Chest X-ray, PA view. Patient: 63 years old, sex M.
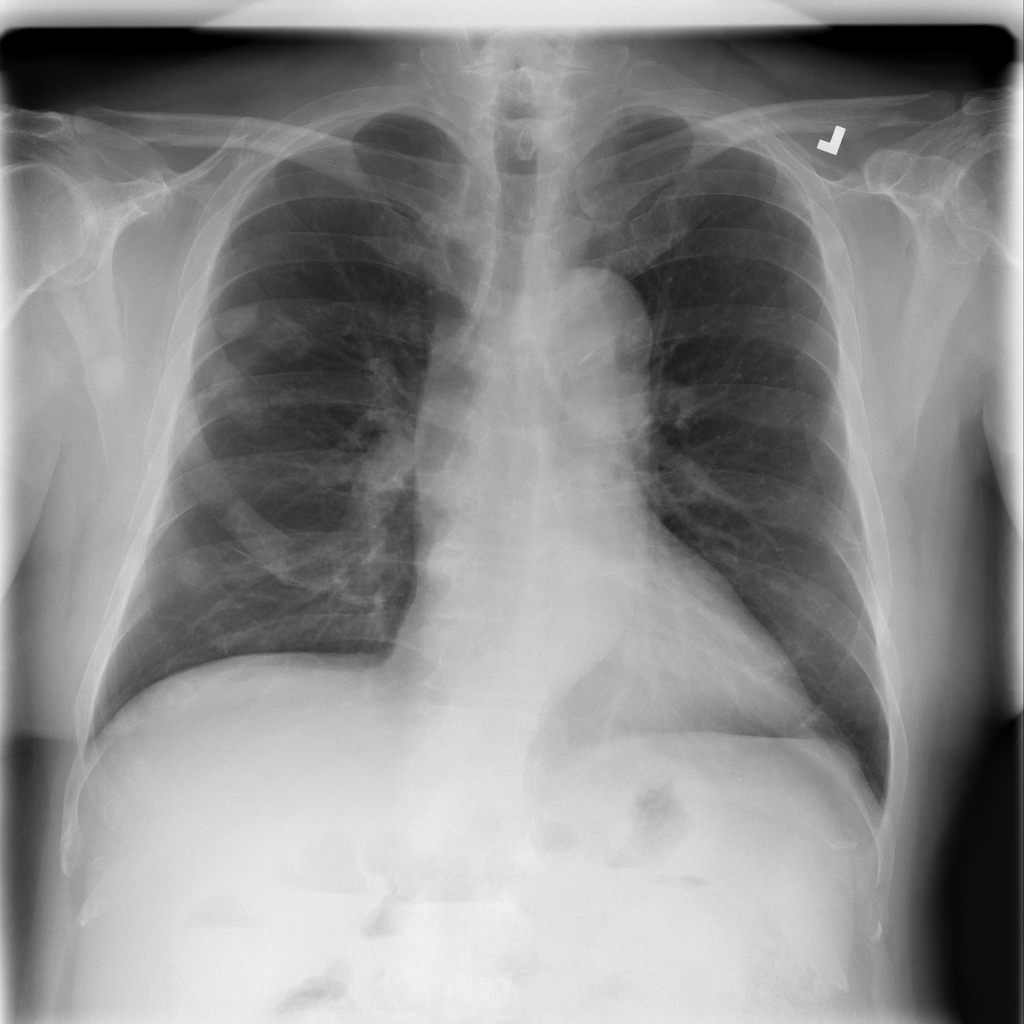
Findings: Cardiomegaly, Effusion